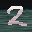
Label: 2